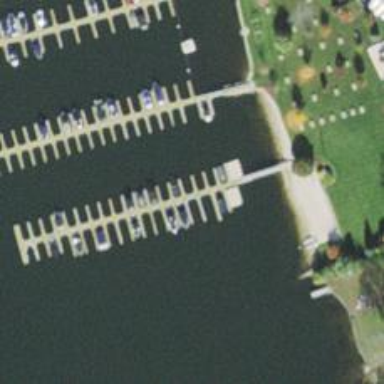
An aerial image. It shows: Man-made pier.